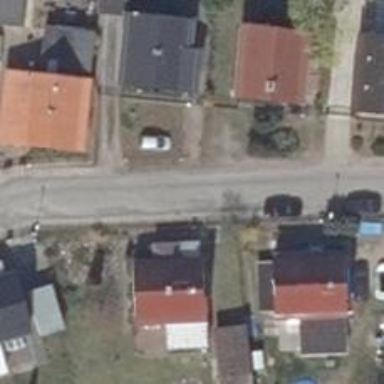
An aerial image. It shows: Residential road.